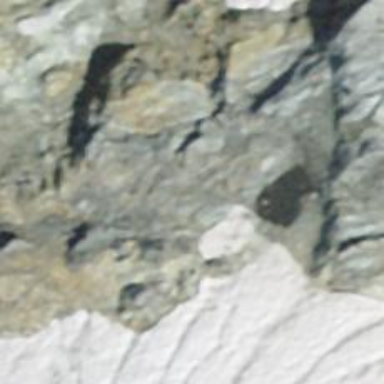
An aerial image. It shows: Path on bare rock.